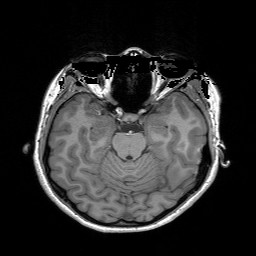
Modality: T1w
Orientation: coronal